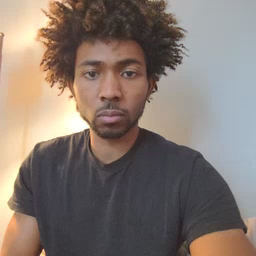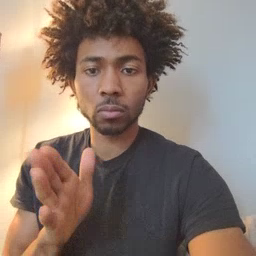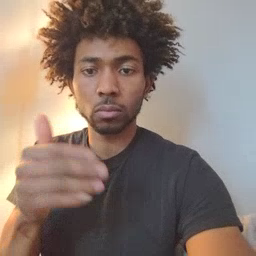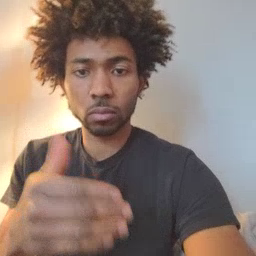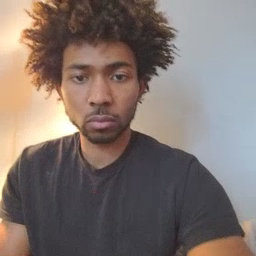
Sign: room